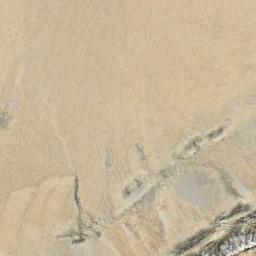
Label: desert